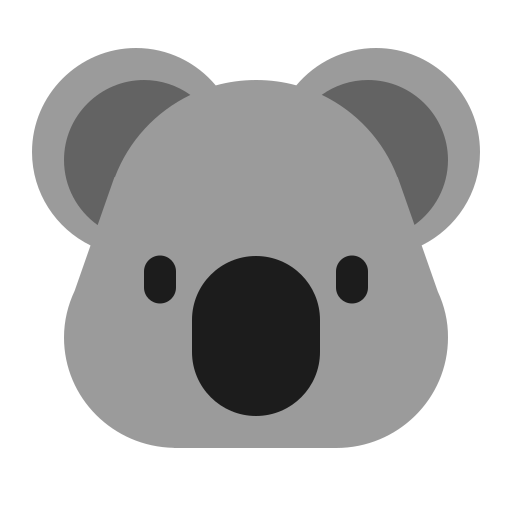
koala flat